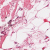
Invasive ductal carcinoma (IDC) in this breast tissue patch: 0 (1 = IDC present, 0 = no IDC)